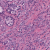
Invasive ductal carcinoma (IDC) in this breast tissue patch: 0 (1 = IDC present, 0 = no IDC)